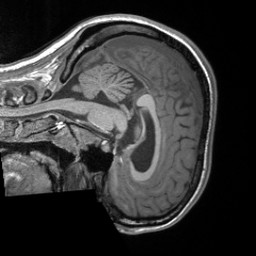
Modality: T1w
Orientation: sagittal